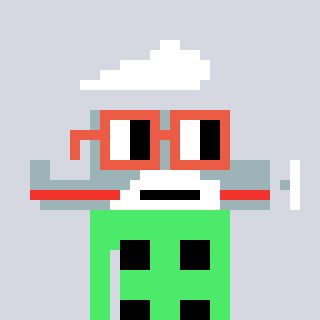
a pixel art character with square orange glasses, a plane-shaped head and a teal-colored body on a cool background